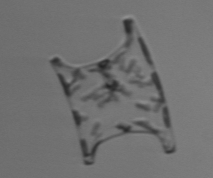
Label: Eucampia